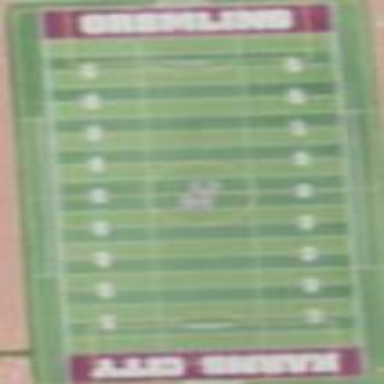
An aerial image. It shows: American football pitch for leisure and sport activities.